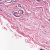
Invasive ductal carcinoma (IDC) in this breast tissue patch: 0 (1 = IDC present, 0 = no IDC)